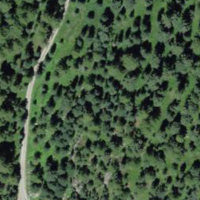
EUNIS habitat code: 43
Species observed at this site:
Arnica montana